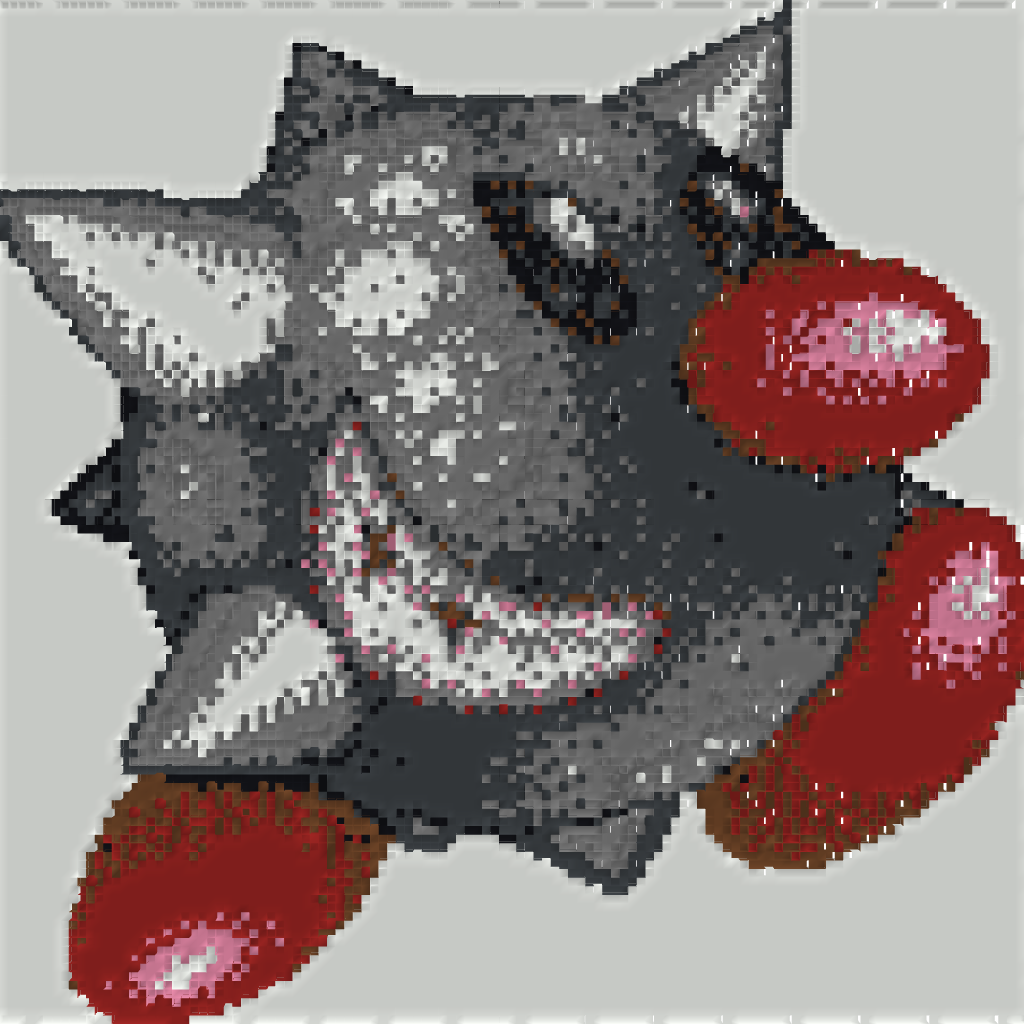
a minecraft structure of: Tap-Tap The Red Nose